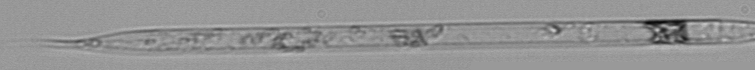
Label: Rhizosolenia